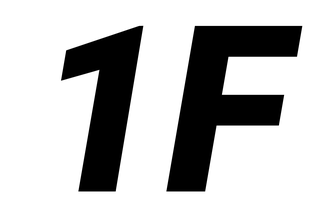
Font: Roboto-Italic_Black_Italic